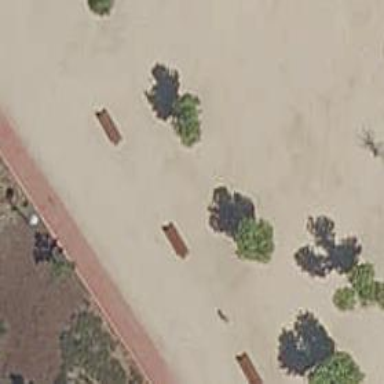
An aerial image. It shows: Bench for seating.